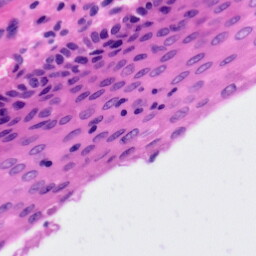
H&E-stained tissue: Tonsil